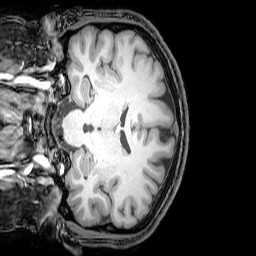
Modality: T1w
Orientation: coronal
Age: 26
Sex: male
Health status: healthy
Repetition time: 0.081 s
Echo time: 0.037 s